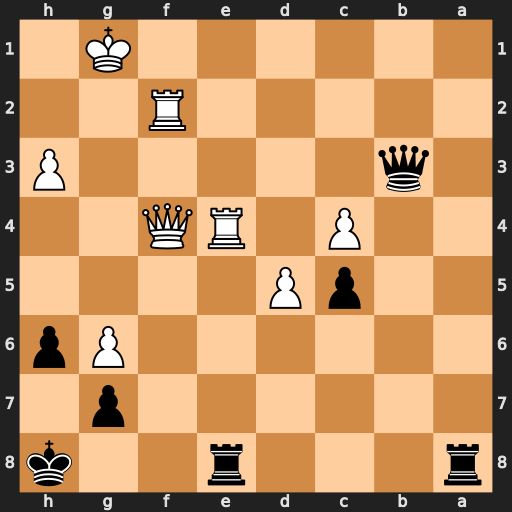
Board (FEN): r3r2k/6p1/6Pp/2pP4/2P1RQ2/1q5P/5R2/6K1
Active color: b
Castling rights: -
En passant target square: -
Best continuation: Qb1+ Kg2 Qxe4+ Qxe4 Rxe4